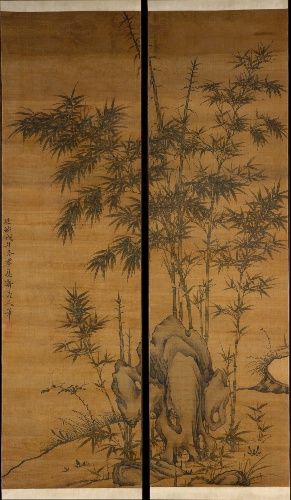
Title: 元   李衎   竹石圖   對軸|Bamboo and rocks
Artist: Li Kan
Artist bio: Chinese, 1245–1320
Date: dated 1318
Object type: Hanging scrolls
Classification: Paintings
Medium: Pair of hanging scrolls; ink and color on silk
Culture: China
Period: Yuan dynasty (1271–1368)
Dimensions: Image (each): 74 3/4 x 21 3/4 in. (189.9 x 55.2 cm)
Overall with mounting (each): 106 3/16 x 22 3/8 in. (269.7 x 56.8 cm)
Overall with knobs (each): 106 3/16 x 23 in. (269.7 x 58.4 cm)
Department: Asian Art
Credit line: Ex coll.: C. C. Wang Family, Gift of The Dillon Fund, 1973
Accession year: 1973
Repository: Metropolitan Museum of Art, New York, NY
Tags: Bamboo